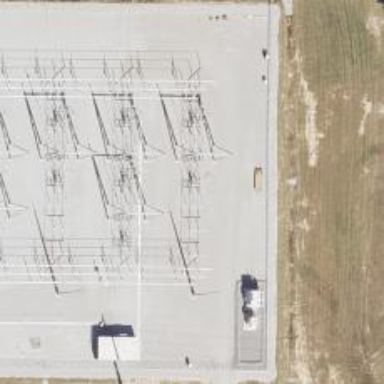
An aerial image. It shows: Switch used for power control.